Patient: sex F, age 89
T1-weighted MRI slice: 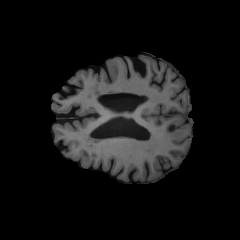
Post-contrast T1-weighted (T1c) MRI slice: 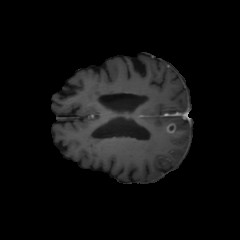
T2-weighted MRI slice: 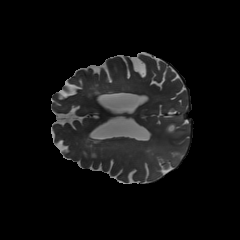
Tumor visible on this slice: yes
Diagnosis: Glioblastoma, IDH-wildtype
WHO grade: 4